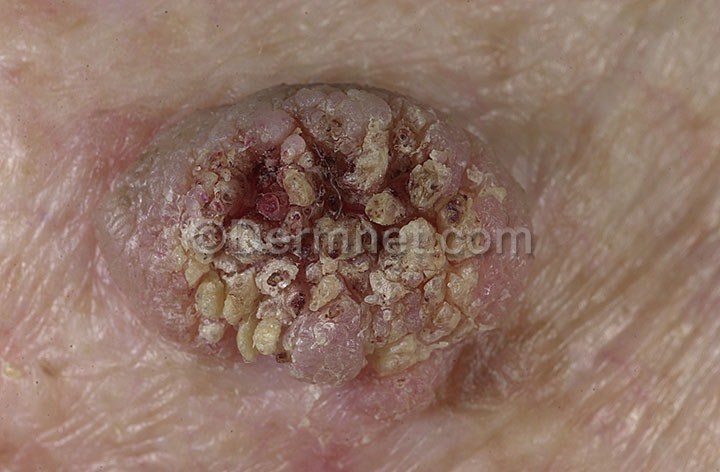
Disease: Seborrheic Keratoses and other Benign Tumors